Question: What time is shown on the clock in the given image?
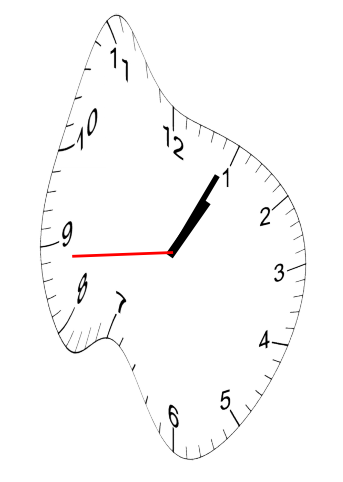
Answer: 01:04:44